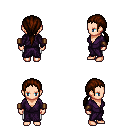
a pixel art fantasy rpg character, female body template, human, light skin, purple robe, white pants, brown ponytail hairstyle, leather bracers, four views (front, back, left, right), 2x2 character sprite sheet, small pixel art, hard edges, no anti-aliasing